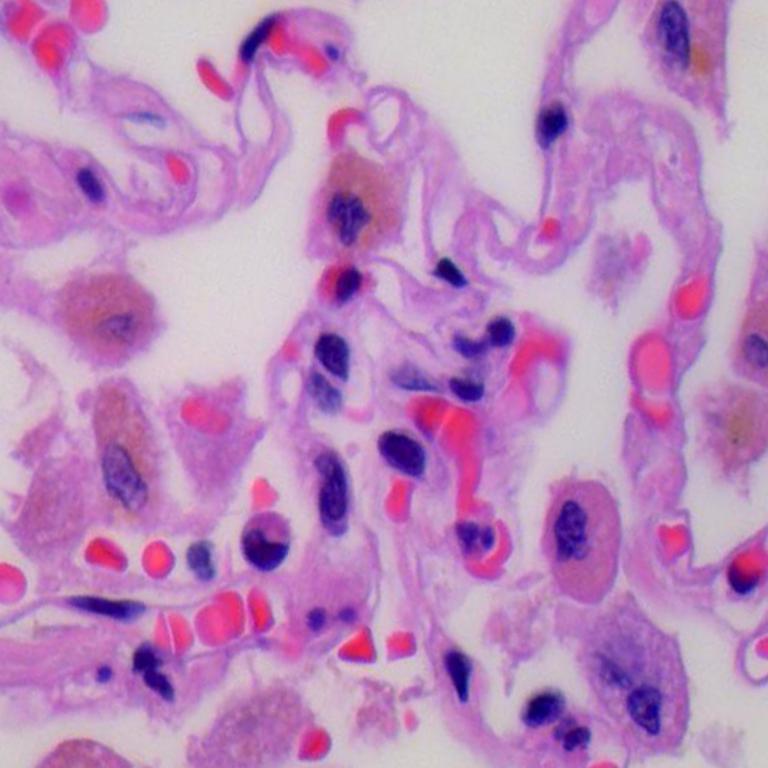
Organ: lung
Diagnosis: benign